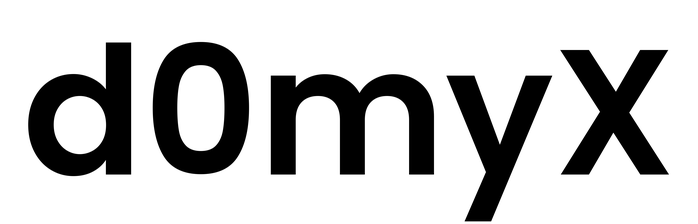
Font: Poppins-SemiBold